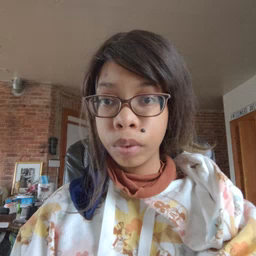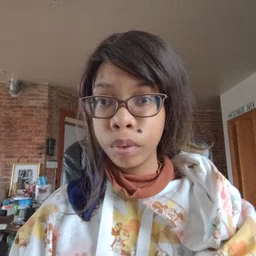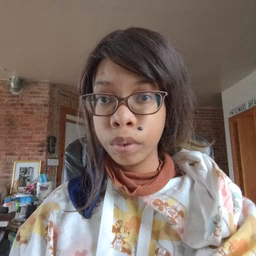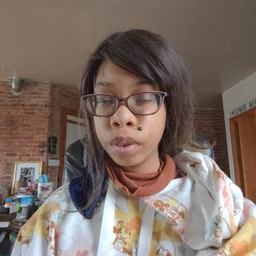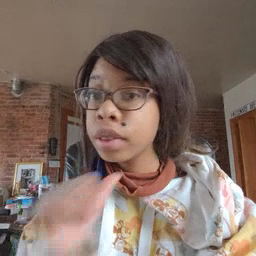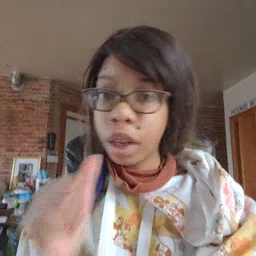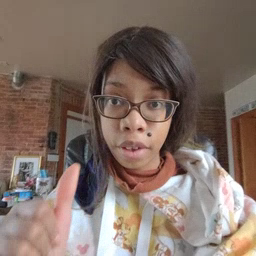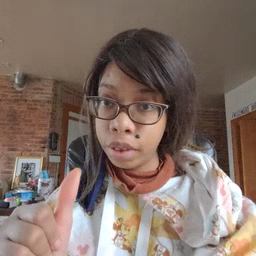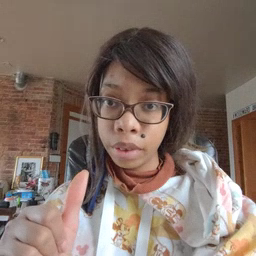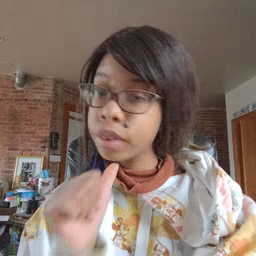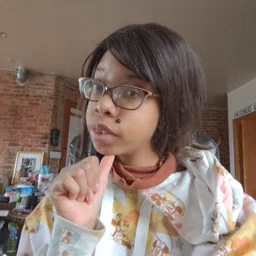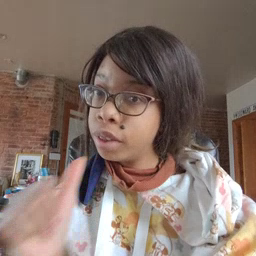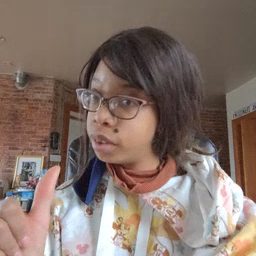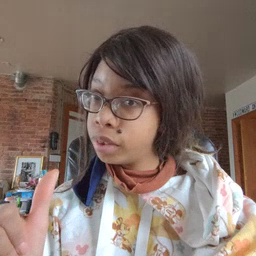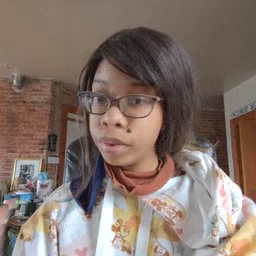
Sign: not